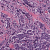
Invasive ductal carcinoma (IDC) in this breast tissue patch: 1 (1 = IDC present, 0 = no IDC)